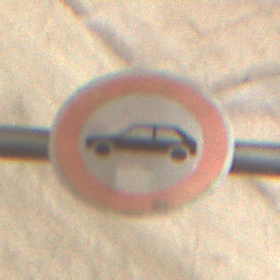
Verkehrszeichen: VerbotPersonenkraftwagen
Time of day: Midday
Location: Roofed (Tunnel)
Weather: NotSpecified
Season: NotSpecified
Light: Natural